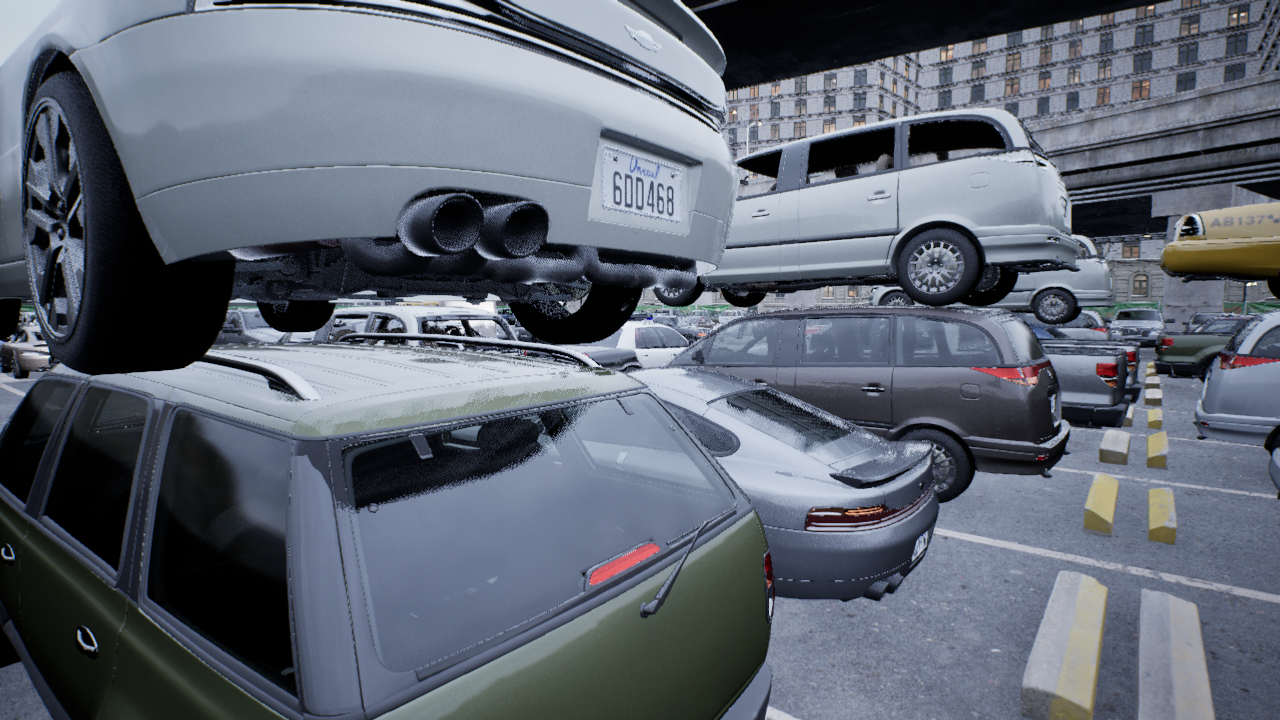
Venue: arterial
Lighting: overcast
Vehicle rig: sedan